Question: I am looking to create some client side javascript validation.
I am wondering how to re-use the one Symfony already has in place (see screenshot) it looks kind of like a tooltip and I think it looks quite good. I would like to add my own validation rules into it - such as integers or other bespoke rules.

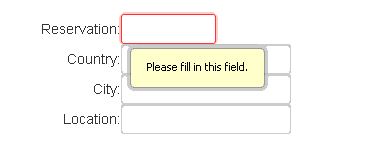
Answer: Symfony doesn't have a built-in client side form validation, what you see is your browsers <URL>.
<URL> information already present.
If you already use the right data type for your field in Doctrine basic frontend validation will work out of the box.
You can pass additional HTML5 validation rules when you are building your form with the Formbuilder via e.g.
'''
$formbuilder->add('range', null, array('pattern' => '\d+-\d+'));
'''
For a full list of validation related attributes, see <URL>.
Be warned that <URL> varies a lot.